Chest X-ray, PA view. Patient: 53 years old, sex M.
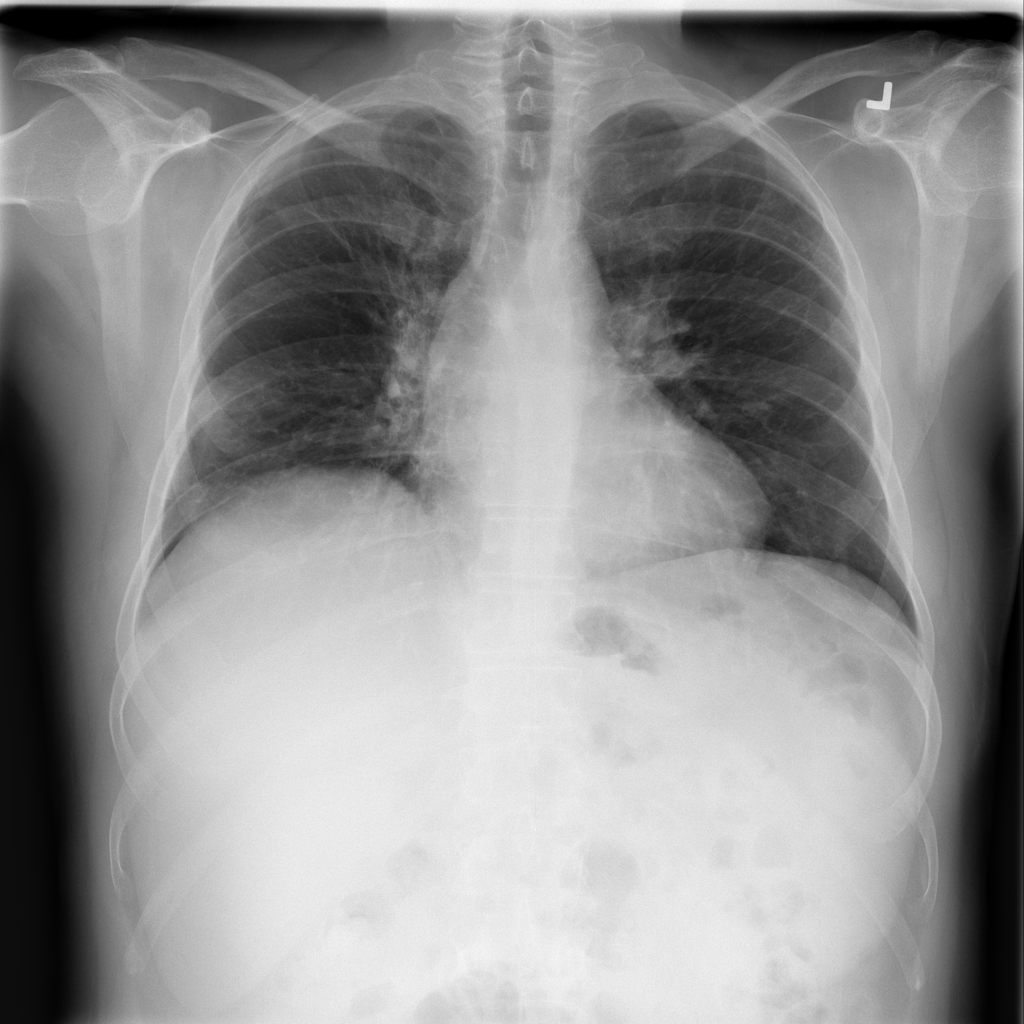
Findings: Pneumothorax